Question: I would like to build an installer application with several steps.
When I applied box shadow, the adjacent part behaves not as I expected.
How to make adjacent divs look like on same plane?
'''
.step,
.content {
box-shadow: 0 2px 8px 0 rgb(0 0 0 / 16%);
}
.step {
width: 100px;
height: 30px;
border-radius: 39px 0 0 39px;
margin-bottom: 5px;
}
.content {
width: 300px;
height: 200px;
}
.dialog {
display: flex;
}
.steps {
display: flex;
flex-direction: column;
}
'''
'''
<div class="dialog">
<div class="steps">
<div class="step"></div>
<div class="step"></div>
<div class="step"></div>
<div class="step"></div>
</div>
<div class="content"></div>
</div>
'''
Here is the screenshot for expected behavior.

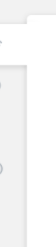
Answer: You could simply add an ':after' to your '.step' elements to hide the shadow.
'''
.step:after {
content: '';
display: block;
height: 100%;
width: 20px;
position: relative;
background: white;
left: calc(100% - 10px);
}
'''
'''
.step,
.content {
box-shadow: 0 2px 8px 0 rgb(0 0 0 / 16%);
background-color: white;
}
.step {
width: 100px;
height: 30px;
border-radius: 39px 0 0 39px;
margin-bottom: 5px;
}
.step:after {
content: '';
display: block;
height: 100%;
width: 20px;
position: relative;
background: white;
left: calc(100% - 10px);
}
.content {
width: 300px;
height: 200px;
}
.dialog {
display: flex;
}
.steps {
display: flex;
flex-direction: column;
}
'''
'''
<div class="dialog">
<div class="steps">
<div class="step"></div>
<div class="step"></div>
<div class="step"></div>
<div class="step"></div>
</div>
<div class="content"></div>
</div>
'''
If you want only the active tab to be fully white, you can add an 'active' class to the active tab like so:
'''
.step,
.content {
box-shadow: 0 2px 8px 0 rgb(0 0 0 / 16%);
background-color: white;
}
.step {
width: 100px;
height: 30px;
border-radius: 39px 0 0 39px;
margin-bottom: 5px;
}
.step.active:after {
content: '';
display: block;
height: 100%;
width: 20px;
position: relative;
background: white;
left: calc(100% - 10px);
}
.content {
width: 300px;
height: 200px;
}
.dialog {
display: flex;
}
.steps {
display: flex;
flex-direction: column;
}
'''
'''
<div class="dialog">
<div class="steps">
<div class="step active"></div>
<div class="step"></div>
<div class="step"></div>
<div class="step"></div>
</div>
<div class="content"></div>
</div>
'''
Another way be to move the shadow of the tabs to the right side and put the z-index of your tabs above the actual content. But I never had good results with it because the shadow will not be the same on each side.